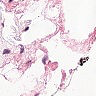
Metastatic tissue present: no